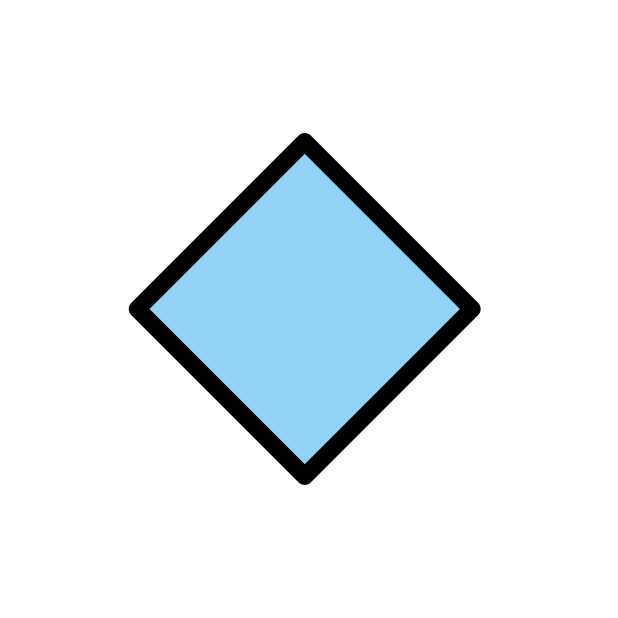
small blue diamond